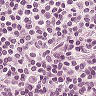
Metastatic tissue present: no